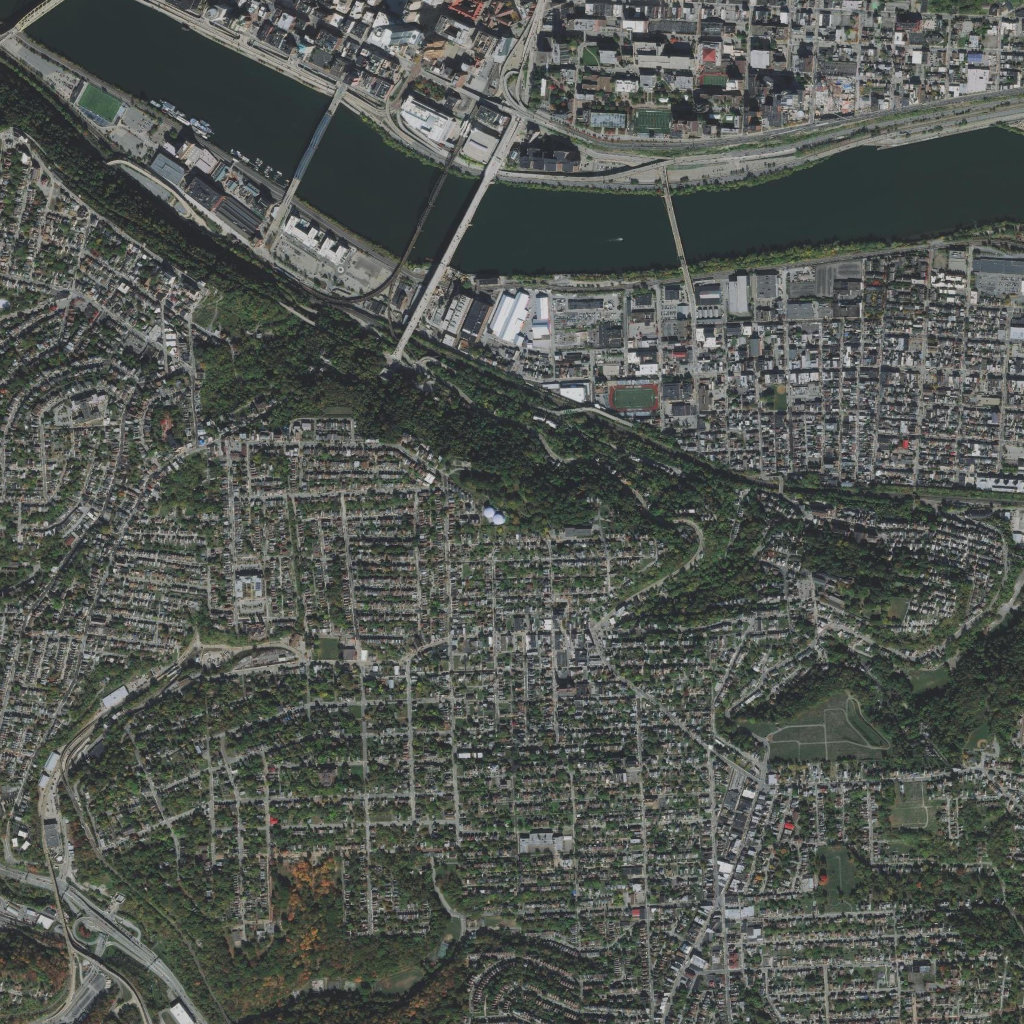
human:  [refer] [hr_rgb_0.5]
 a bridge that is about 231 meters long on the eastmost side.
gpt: <box>[[79, 12, 86, 15, 0]]</box>